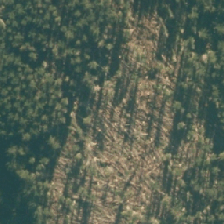
Land cover: harvested_forest